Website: bh-photo
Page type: customer-info-address
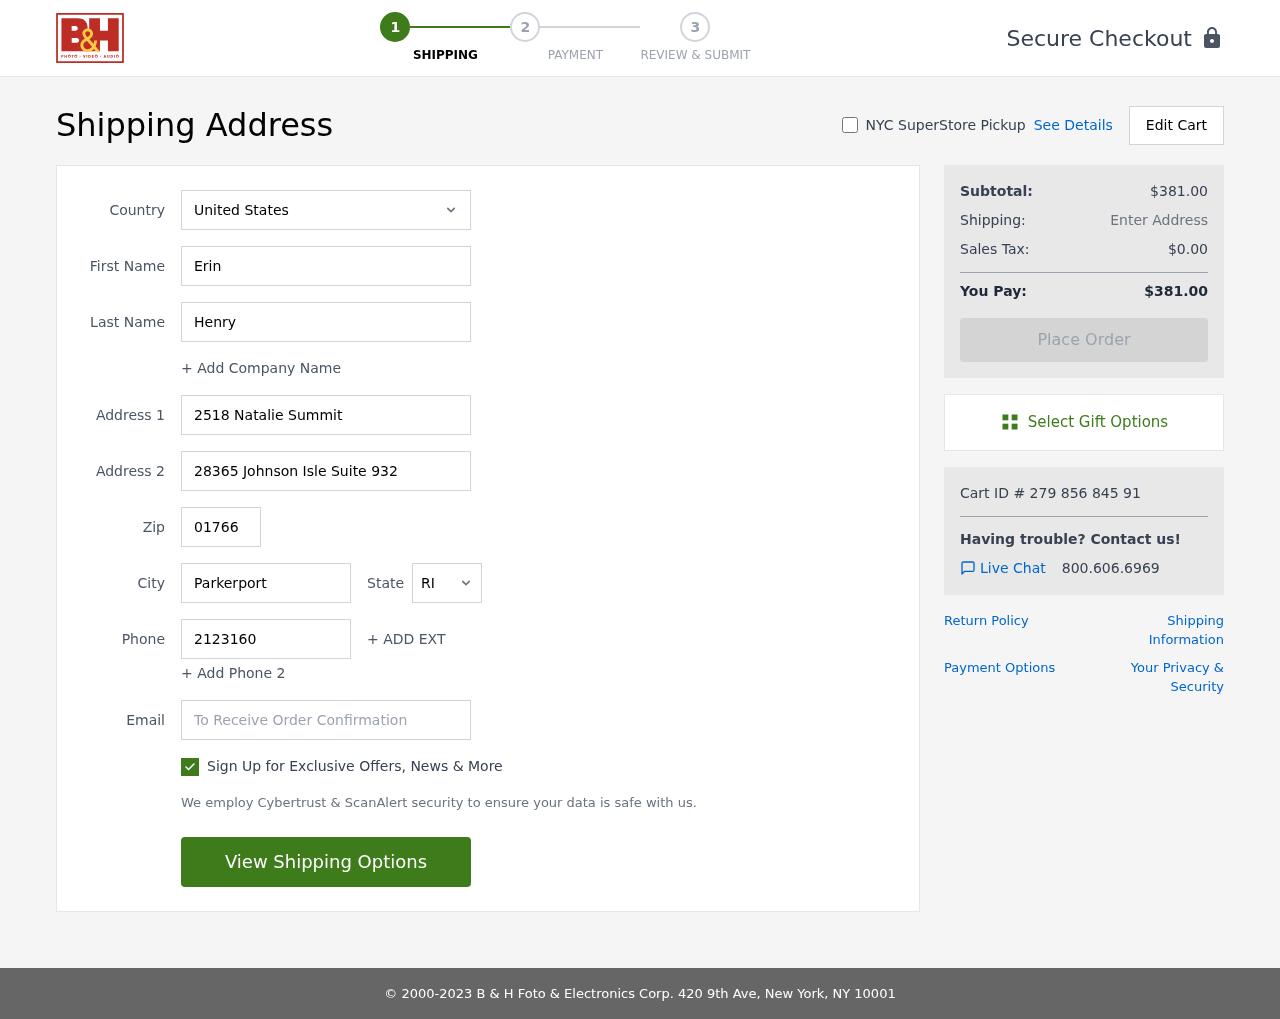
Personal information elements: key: PII_CITY
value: Parkerport
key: PII_COUNTRY
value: United States
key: PII_EMAIL
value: erin.henry@yahoo.com
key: PII_FIRSTNAME
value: Erin
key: PII_LASTNAME
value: Henry
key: PII_PHONE
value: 2123160569
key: PII_POSTCODE
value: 01766
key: PII_STATE_ABBR
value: RI
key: PII_STREET
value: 2518 Natalie Summit
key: PII_STREET2
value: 28365 Johnson Isle Suite 932
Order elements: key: ORDER_SUBTOTAL
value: $381.00
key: ORDER_TAX
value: $0.00
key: ORDER_TOTAL
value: $381.00
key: ORDER_ID
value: Cart ID # 279 856 845 91